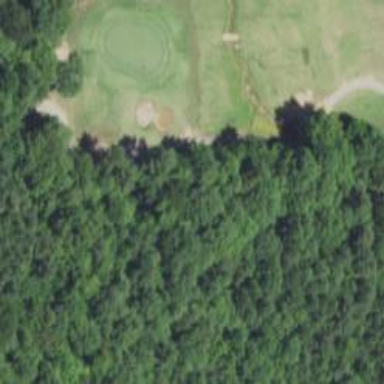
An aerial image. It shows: Path on bridge over golf course.